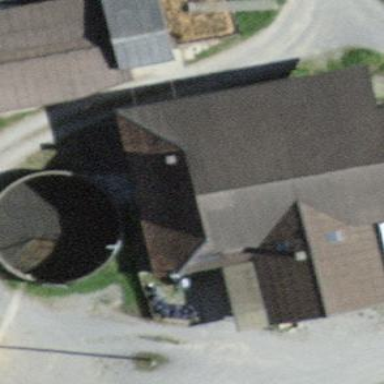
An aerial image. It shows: Farm building.